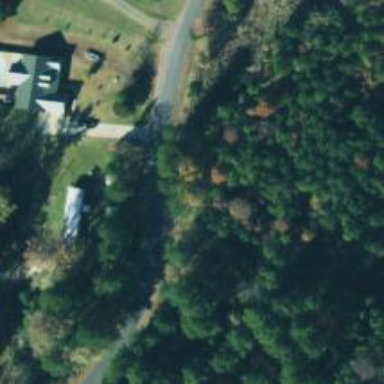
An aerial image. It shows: Residential road.